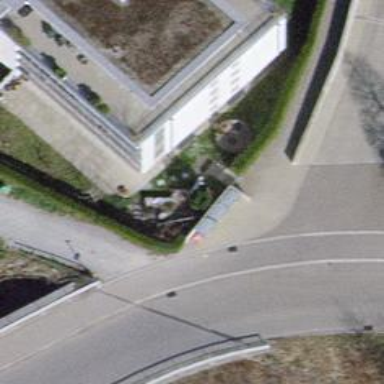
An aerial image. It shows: Hedge barrier.